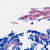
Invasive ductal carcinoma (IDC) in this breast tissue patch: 0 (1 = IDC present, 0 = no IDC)